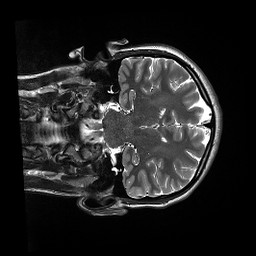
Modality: T2w
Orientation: coronal
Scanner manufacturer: siemens
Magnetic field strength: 3 T
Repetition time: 13.52 s
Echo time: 0.088 s